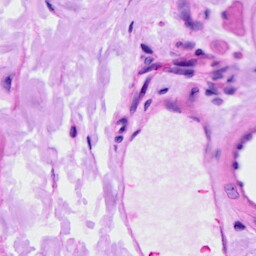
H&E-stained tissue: Ovarian